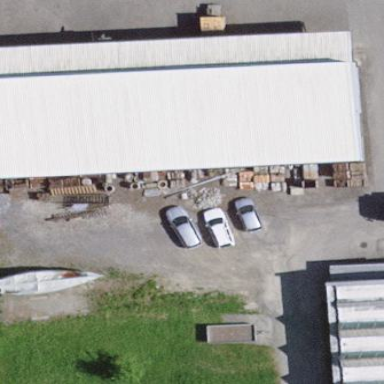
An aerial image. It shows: Industrial building.